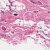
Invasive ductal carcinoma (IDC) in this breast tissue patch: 0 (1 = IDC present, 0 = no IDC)